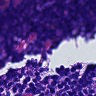
Metastatic tissue present: no